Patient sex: M
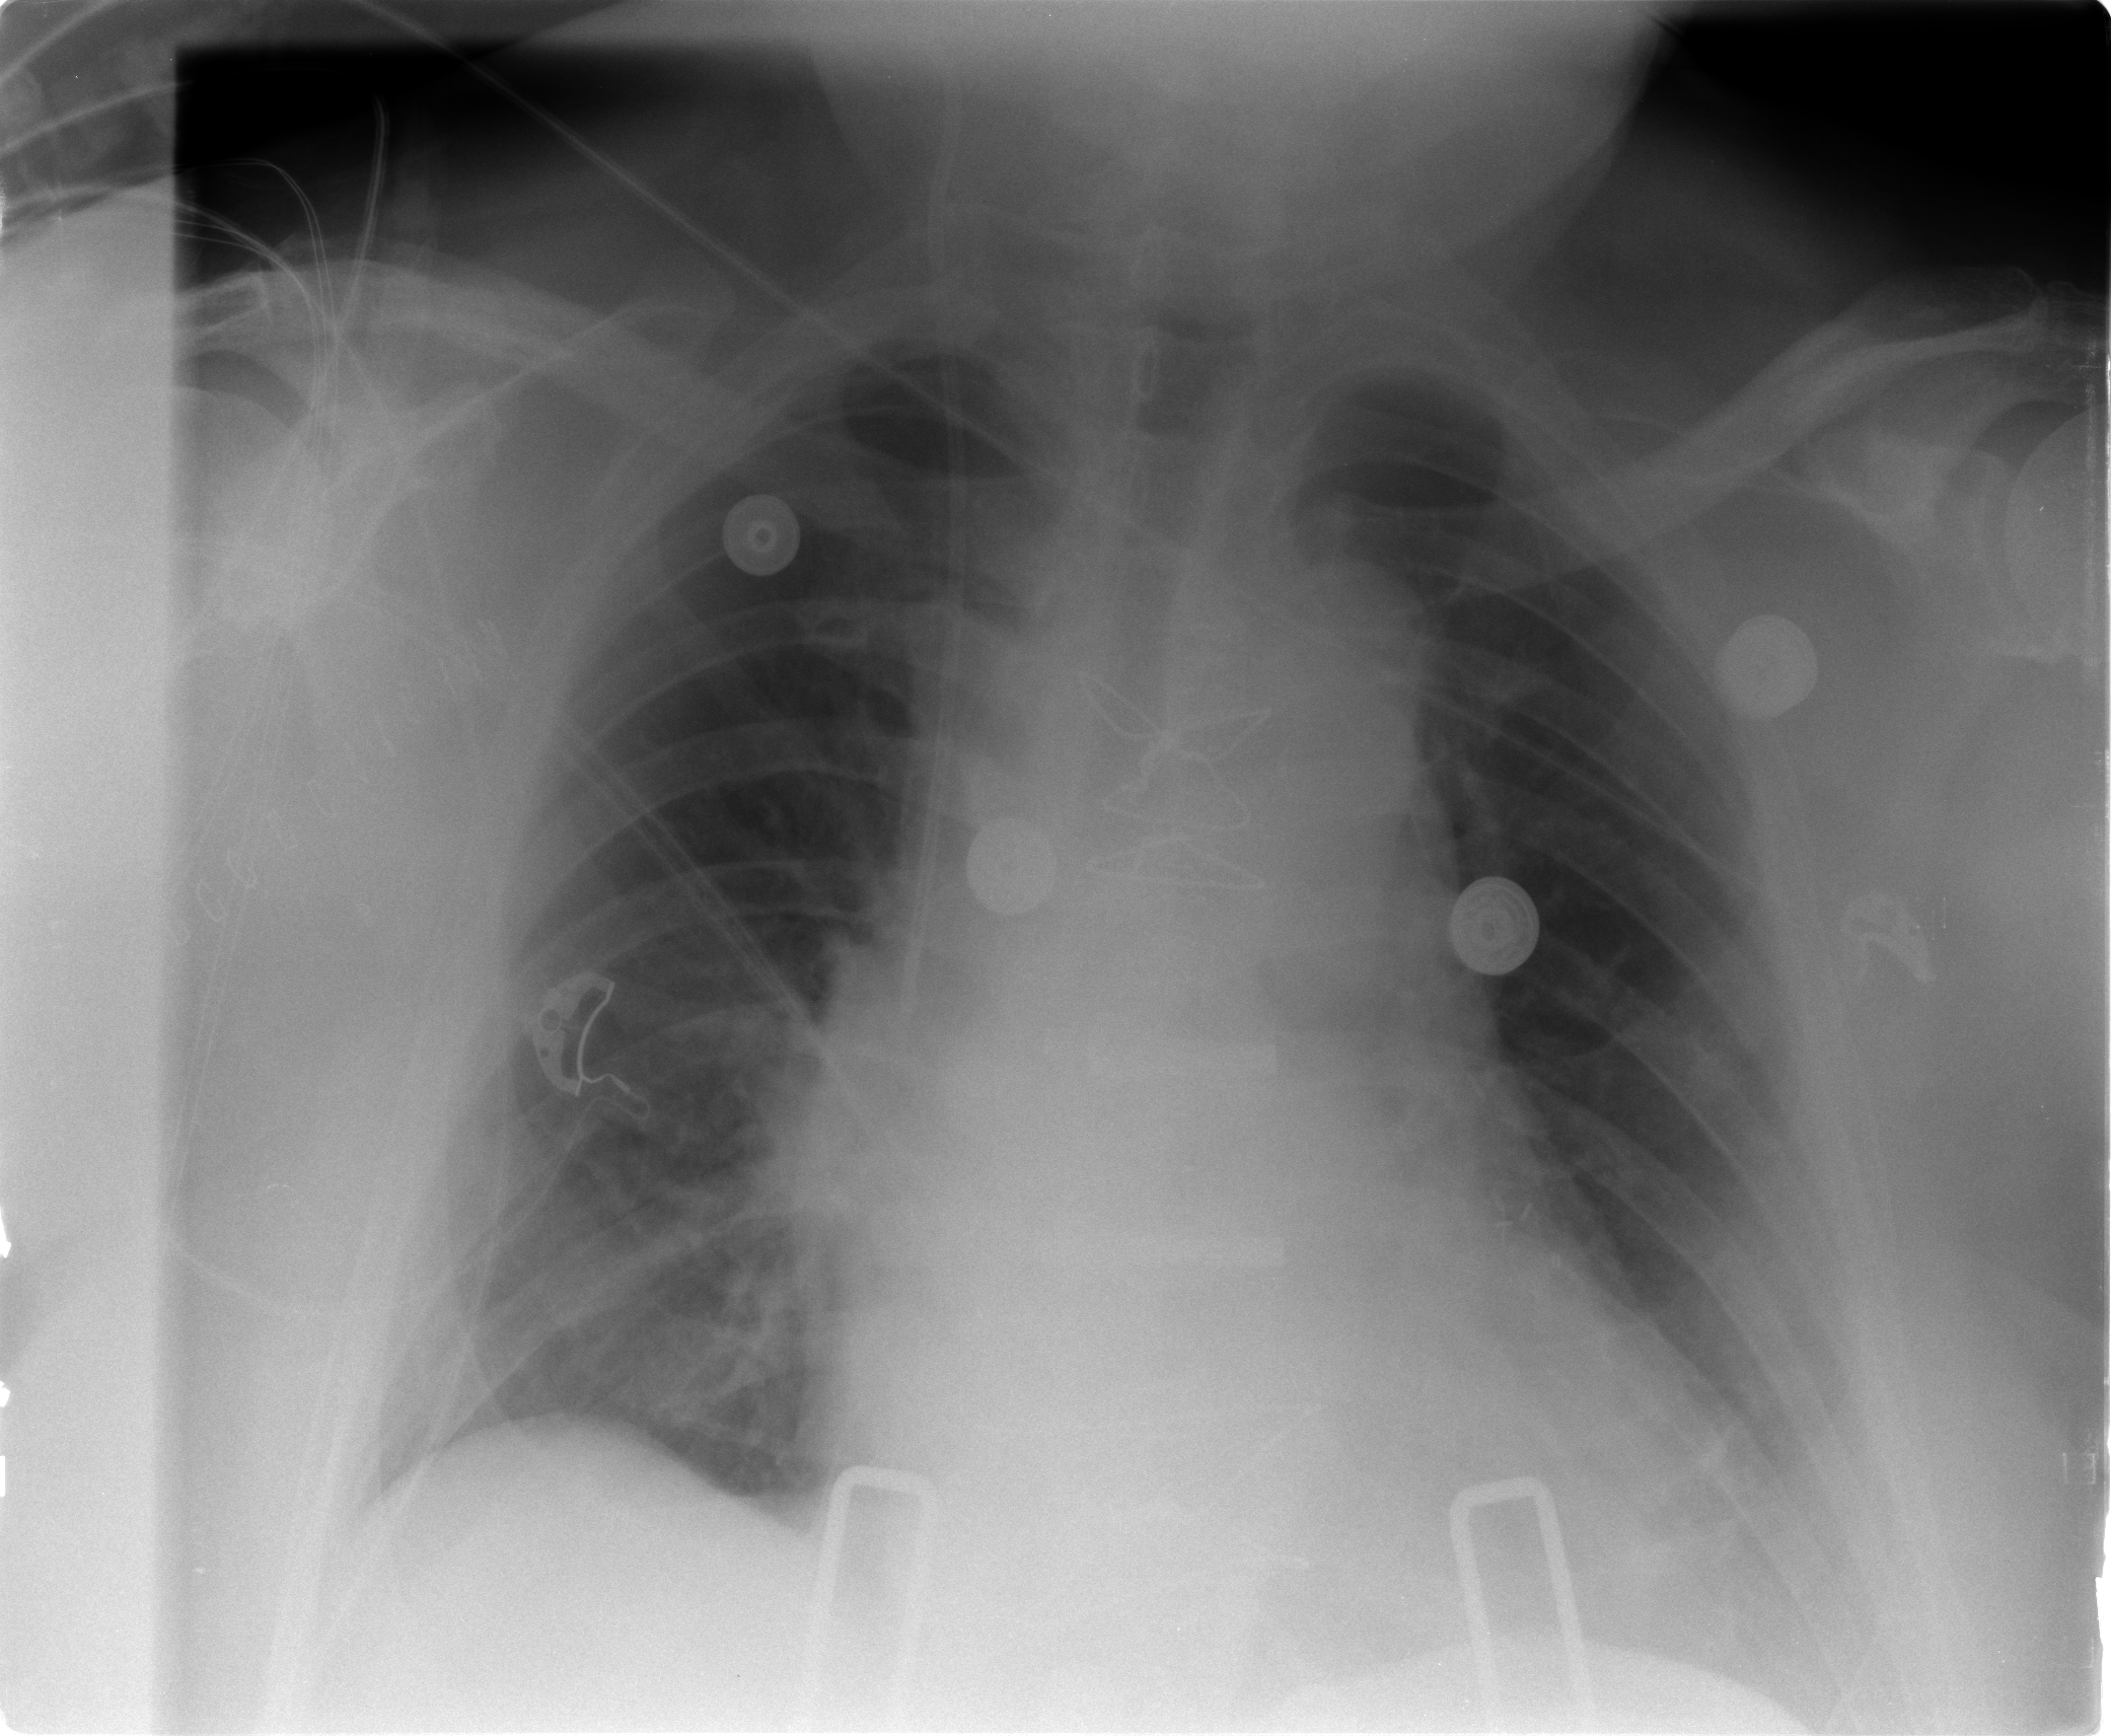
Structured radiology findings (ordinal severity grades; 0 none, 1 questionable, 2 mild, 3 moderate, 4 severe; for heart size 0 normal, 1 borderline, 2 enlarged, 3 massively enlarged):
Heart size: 2
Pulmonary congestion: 2
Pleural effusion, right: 0
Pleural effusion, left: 2
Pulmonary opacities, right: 0
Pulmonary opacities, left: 0
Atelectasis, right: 2
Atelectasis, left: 2